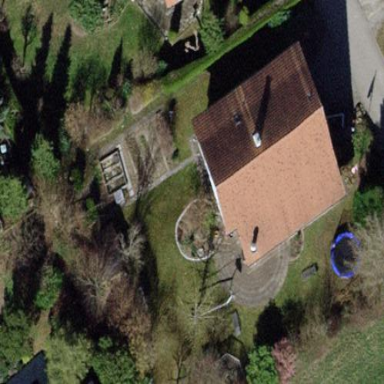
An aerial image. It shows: Gabled roof house.